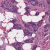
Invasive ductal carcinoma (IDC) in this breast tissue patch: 1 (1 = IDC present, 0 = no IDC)